Question: My goal is to render a '.pmx' 3D model using PyOpenGL on pygame. I've found <URL> that renders on tkinter. I changed the code to render on pygame instead, didn't change parts related to OpenGL rendering. The output is this:
| | |
| | |
| | |
The model file is not corrupted, I checked it on Blender and MMD. I'm new with OpenGL and 3D programming but I think it might be related to sequence of vertices for back-face culling, some of triangles are clockwise and some of the others are counter clockwise.
this is rendering code. it uses 'draw' function to render.
'''
class IndexedVertexArray(object):
def __init__(self):
# vertices
self.vertices=[]
self.normal=[]
self.colors=[]
self.uvlist=[]
self.b0=[]
self.b1=[]
self.w0=[]
self.materials=[]
self.indices=[]
self.buffers=[]
self.new_vertices=[]
self.new_normal=[]
def addVertex(self, pos, normal, uv, color, b0, b1, w0):
self.vertices+=pos
self.normal+=normal
self.colors+=color
self.uvlist+=uv
self.b0.append(b0)
self.b1.append(b1)
self.w0.append(w0)
def setIndices(self, indices):
self.indices=indices
def addMaterial(self, material):
self.materials.append(material)
def create_array_buffer(self, buffer_id, floats):
# print('create_array_buuffer', buffer_id)
glBindBuffer(GL_ARRAY_BUFFER, buffer_id)
glBufferData(GL_ARRAY_BUFFER,
len(floats)*4, # byte size
(ctypes.c_float*len(floats))(*floats), # Mi noctypes
GL_STATIC_DRAW)
def create_vbo(self):
self.buffers = glGenBuffers(4+1)
# print("create_vbo", self.buffers)
self.create_array_buffer(self.buffers[0], self.vertices)
self.create_array_buffer(self.buffers[1], self.normal)
self.create_array_buffer(self.buffers[2], self.colors)
self.create_array_buffer(self.buffers[3], self.uvlist)
# indices
glBindBuffer(GL_ELEMENT_ARRAY_BUFFER, self.buffers[4])
glBufferData(GL_ELEMENT_ARRAY_BUFFER,
len(self.indices)*4, # byte size
(ctypes.c_uint*len(self.indices))(*self.indices), # Mi noctypes
GL_STATIC_DRAW)
def draw(self):
if len(self.buffers)==0:
self.create_vbo()
glEnableClientState(GL_VERTEX_ARRAY);
glBindBuffer(GL_ARRAY_BUFFER, self.buffers[0]);
glVertexPointer(4, GL_FLOAT, 0, None);
glEnableClientState(GL_NORMAL_ARRAY);
glBindBuffer(GL_ARRAY_BUFFER, self.buffers[1]);
glNormalPointer(GL_FLOAT, 0, None);
glEnableClientState(GL_COLOR_ARRAY);
glBindBuffer(GL_ARRAY_BUFFER, self.buffers[2]);
glColorPointer(4, GL_FLOAT, 0, None);
glEnableClientState(GL_TEXTURE_COORD_ARRAY);
glBindBuffer(GL_ARRAY_BUFFER, self.buffers[3]);
glTexCoordPointer(2, GL_FLOAT, 0, None);
glBindBuffer(GL_ELEMENT_ARRAY_BUFFER, self.buffers[4]);
index_offset=0
for i, m in enumerate(self.materials):
# submesh
m.begin()
glDrawElements(GL_TRIANGLES, m.vertex_count, GL_UNSIGNED_INT, ctypes.c_void_p(index_offset));
index_offset+=m.vertex_count * 4 # byte size
m.end()
# cleanup
glDisableClientState(GL_TEXTURE_COORD_ARRAY)
glDisableClientState(GL_COLOR_ARRAY)
glDisableClientState(GL_NORMAL_ARRAY);
glDisableClientState(GL_VERTEX_ARRAY)
'''
this is the part related to back-face culling
'''
class MQOMaterial(object):
def __init__(self):
self.rgba=(1, 1, 1, 1)
self.vcol=False
self.texture=None
def __enter__(self):
self.begin()
def __exit__(self):
self.end()
def begin(self):
glColor4f(*self.rgba)
if self.texture:
self.texture.begin()
# backface culling
glEnable(GL_CULL_FACE)
glFrontFace(GL_CW)
glCullFace(GL_BACK)
# glCullFace(GL_FRONT)
# alpha test
glEnable(GL_ALPHA_TEST);
glAlphaFunc(GL_GREATER, 0.5);
def end(self):
if self.texture:
self.texture.end()
'''
First I disabled alpha channel and did nothing.
I tried 'GL_FRONT' and 'GL_CCW' but it didn't work.
I tried to separate vertices groups and render them using 'glVertex3fv'. the original code already saves vertices in this format:
'''
vertices = [v0.x, v0.y, v0.z, 1, v1.x, v1.y, v1.z, 1, v2.x, v2.y, v2.z, 1, ...]
___________________ ___________________ ___________________
v0 v1 v2
normal = [v0.normal.x, v0.normal.y, v0.normal.z, v1.normal.x, v1.normal.y, v1.normal.z, ...]
_____________________________________ _____________________________________
v0 v1
indices = [0, 1, 2, 1, 4, 5, 2, 4, 6, ...]
------- ------- -------
group0 group1 group2
'''
I tried to render triangles with this code:
'''
def _draw(self):
glBegin(GL_TRIANGLES)
for i in range(len(self.indices) // 3):
# glTexCoord2fv( tex_coords[ti] )
if i == len(self.new_normal):
break
# glNormal3fv( self.new_normal[i] )
glVertex3fv( self.new_vertices[i])
glEnd()
def new_sort(self):
for i in range(len(self.indices) // 3):
if i <= -1:
continue
k = 4 * i
j = 3 * i
if k + 2 >= len(self.vertices) or j + 2 >= len(self.normal):
break
self.new_vertices.append(tuple((self.vertices[k], self.vertices[k + 1], self.vertices[k + 2] )))
self.new_normal.append(tuple((self.normal[j], self.normal[j + 1], self.normal[j + 2] )))
'''
the output

I thought maybe wrong points were together so shifted them with 1 and 2 to set correct points but the output became uglier. I tested this with quadrilateral and no change.
I would be appreciated for any help or hint.
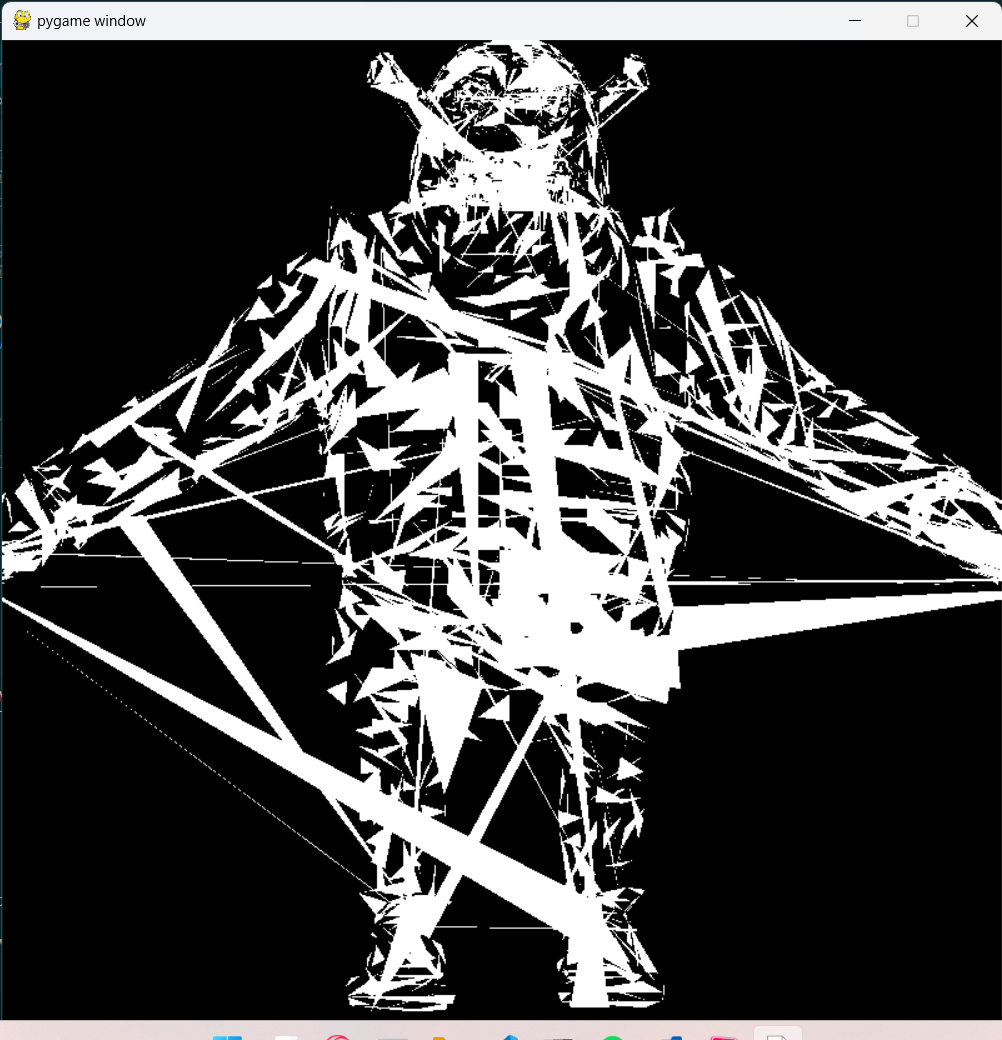
Answer: The colorful images on the top seem to be rendered without depth test. You have to enable the <URL> and clear the depth buffer:
'''
glEnable(GL_DEPTH_TEST)
'''
'''
glClear(GL_COLOR_BUFFER_BIT | GL_DEPTH_BUFFER_BIT)
'''